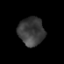
Tissue: prostate
Cell type: T cells
Senescence score: 0.7171
Nuclear area (px): 707
Mean DAPI intensity: 60.511